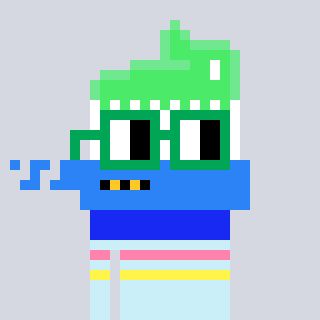
a pixel art character with square green glasses, a toothbrush-shaped head and a cold-colored body on a cool background